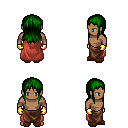
a pixel art fantasy rpg character, male body template, human, dark skin, maroon cape, robe skirt, green unkempt hairstyle, gold gloves, brown slippers, four views (front, back, left, right), 2x2 character sprite sheet, small pixel art, hard edges, no anti-aliasing